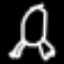
Label: frog